Question: I'm trying to get two images adjacent to each other to look like a single image. This is the HTML I have going:
'''
<tr>
<td style="background-image: url(images/SPIGLogo.png);
background-repeat:no-repeat; height: 220px; width: 850px; border:0px;">
&nbsp;
</td>
<td style="background-image: url(images/LogoContinuation.png);
background-repeat: repeat-x; border:0px;">
&nbsp;
</td>
</tr>
'''
The image in the right cell is actually a tall, narrow image that is repeated.
The problem is, I am not getting the two cells to look like one when run. In this image, you can see what it looks like on the left, and what I need it to look like on the right. There is this "gutter" between them, even when I specify border="0".

I've seen this done; I am just having trouble reproducing it!
edited to add: BTW, this is a straight HTML page on IE9.
: Using CSS to try to achieve the desired result did not work. Setting the style="border: 0px; border-spacing: 0px; padding: 0px;" gave a reduced size "gutter" between the two images, but that's all. Perhaps there was more that has to be done? Anyway, I got the job done using the Accepted answer.
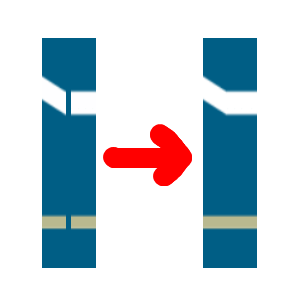
Answer: There is only one way:
'''
<table cellspacing="0" cellpadding="0">...</table>
'''